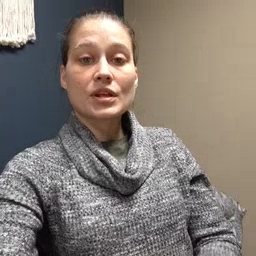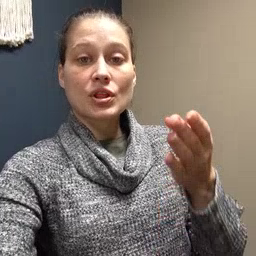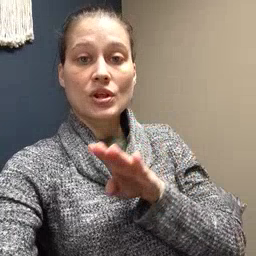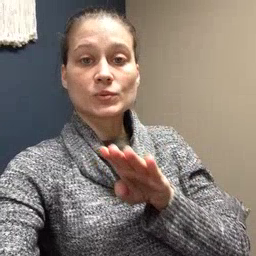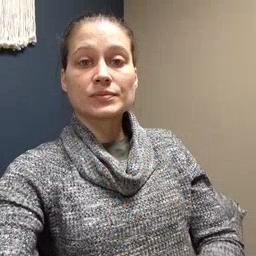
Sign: close